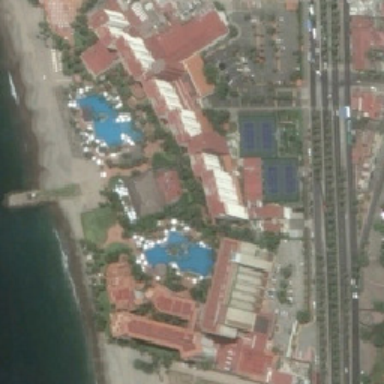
The resort is constructed of many orange buildings and is next to the beaches and railways .